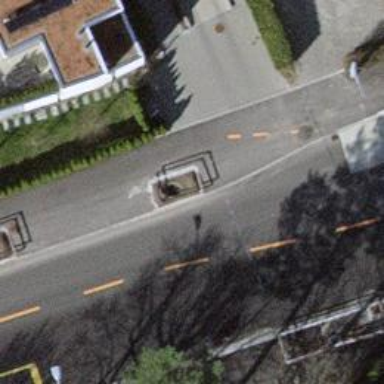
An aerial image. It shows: Avenue lined with trees.